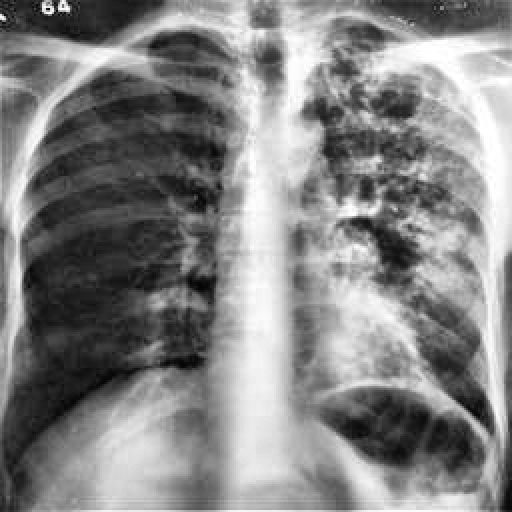
Finding: TUBERCULOSIS